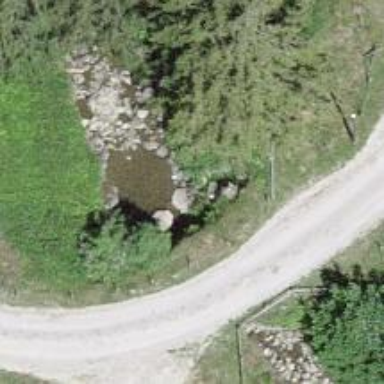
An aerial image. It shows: Culvert tunnel.